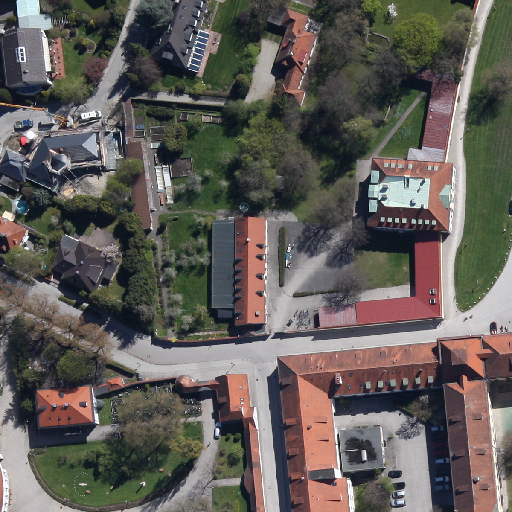
Referring expression: car in the parking area